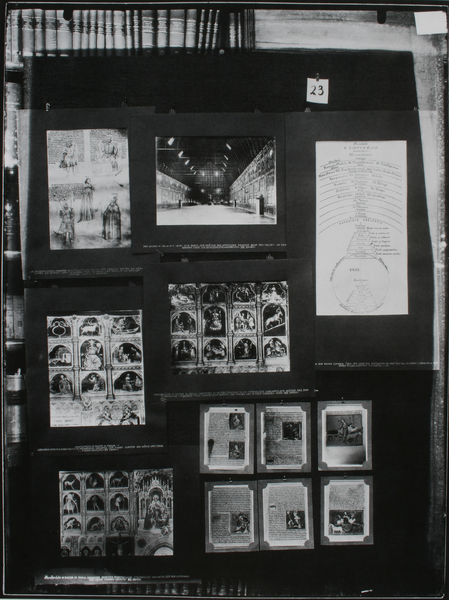
Titel: Der Bilderatlas Mnemosyne - Tafel 23
Künstler: Aby Warburg
Standort: London
Institution: Warburg Institute ©
Schlagwörter: blätter, weiß, menschen, stadt, fenster, glas, grau, hintergrund, lampen, lichter, schwarz, skizze, straße, zeichnung, alt, regal, wand, bild, felder, kirche, decke, personen, rund, schrift, bilder, bücher, fotos, papier, schrank, ansicht, bogen, laden, saal, material, tafel, collage, halle, foto, fotografie, bögen, gang, buch, religion, druck, schwarz-weiß, viele, buchstaben, vitrine, kollage, buchseite, photo, reihen, ausstellung, karton, bücherregal, buchrücken, seiten, hellgrau, zahl, plan, bibliothek, regale, sammlung, beispiele, verschieden, aufgeschlagen, fotographie, sakral, nummer, zeichnungen, katalog, archiv, passepartout, aufhängung, fotografien, photos, analyse, album, stecknadeln, warburg, photographien, fotoalbum, fotoreihe, aby warburg, kunstgeschichte, bilderatlas, mnemosyne, aby, bildatlas, alnum, tafel 23, bilderatlas mnemosyne, er, 23, bücherseiten, abi warburg, arangemaent, umlaufbahnen